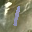
Label: 1